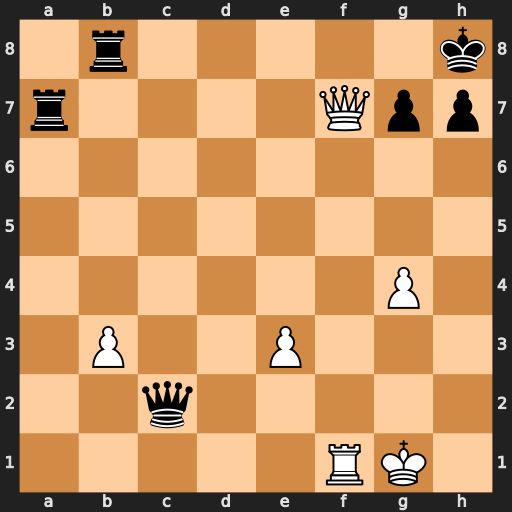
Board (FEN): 1r5k/r4Qpp/8/8/6P1/1P2P3/2q5/5RK1
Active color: w
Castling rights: -
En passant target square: -
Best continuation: Qf8+ Rxf8 Rxf8#